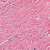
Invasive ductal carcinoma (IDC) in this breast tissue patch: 0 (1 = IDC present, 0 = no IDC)